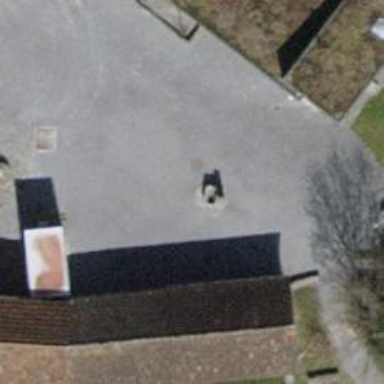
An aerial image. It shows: Beautiful fountain.